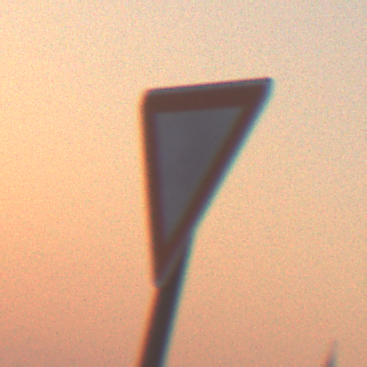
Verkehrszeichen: VorfahrtGewaehren
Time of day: SunriseSunset
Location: Outdoor (Urban)
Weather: Clear
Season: NotSpecified
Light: Natural